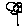
Label: flower